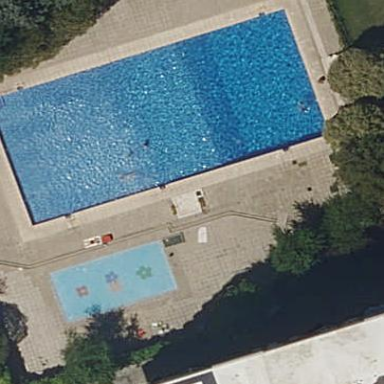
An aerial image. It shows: Swimming pool located in leisure land.